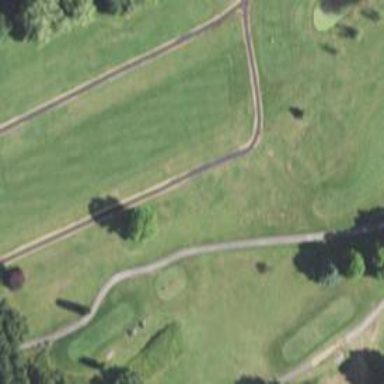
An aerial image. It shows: Service road designated as golf cart path.